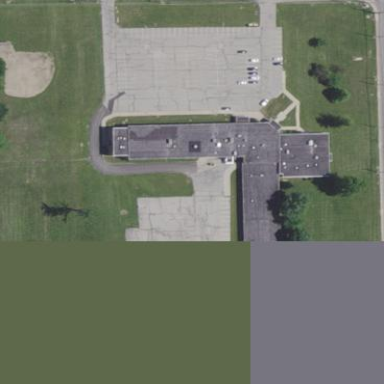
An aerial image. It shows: School.